Interaction volume radius: 5 \u00c5
Interaction volume height: 10 \u00c5
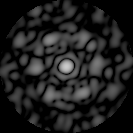
Disorder parameter: 0.7727